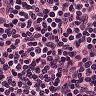
Metastatic tissue present: no